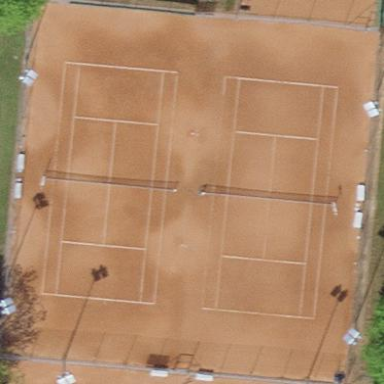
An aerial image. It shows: Tennis court on pitch.